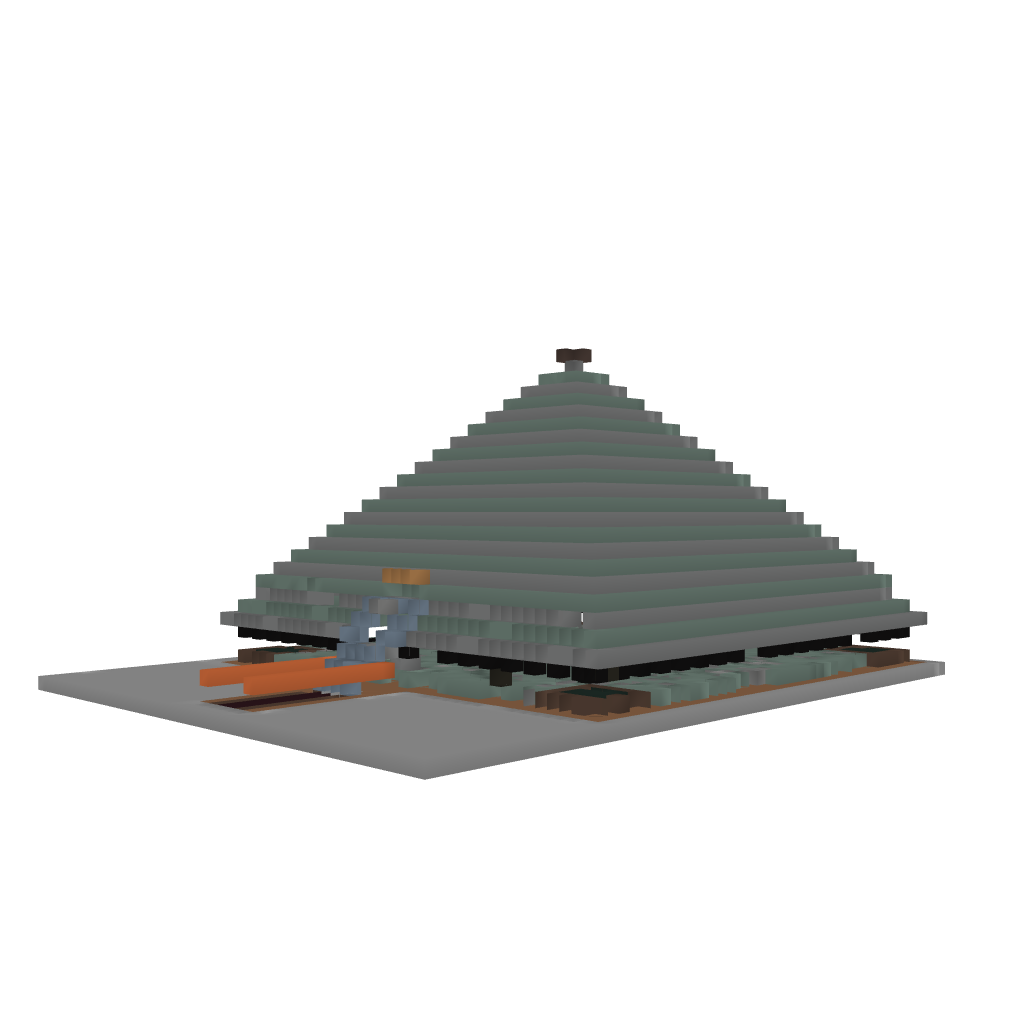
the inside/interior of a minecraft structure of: The Hostile Mob Temple